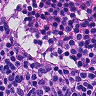
Metastatic tissue present: no